Field crop: maize
Growth stage: 1
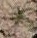
Species: salsola